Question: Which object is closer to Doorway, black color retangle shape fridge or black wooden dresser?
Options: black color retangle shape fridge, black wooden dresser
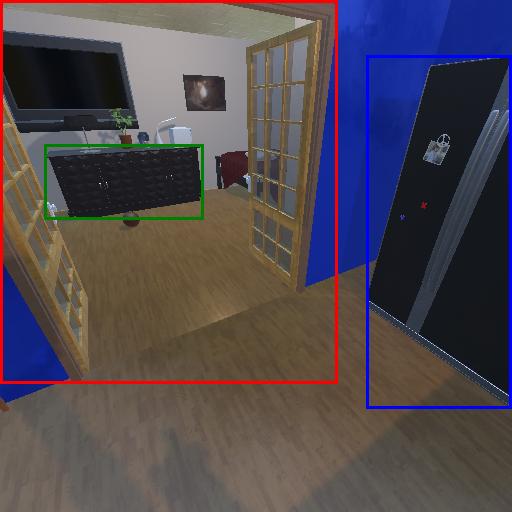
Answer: black color retangle shape fridge